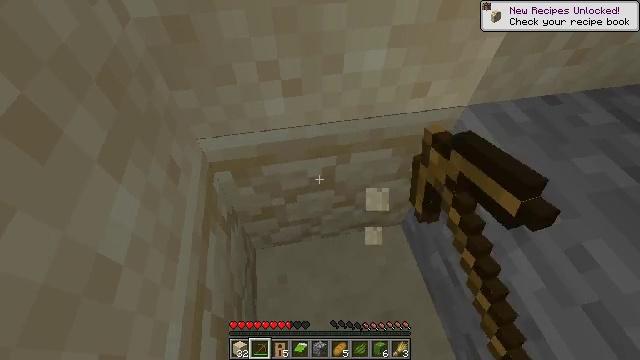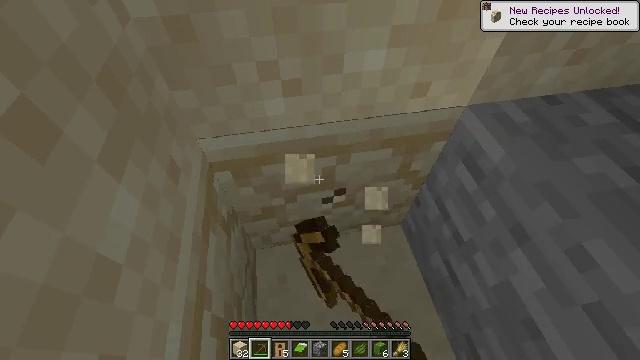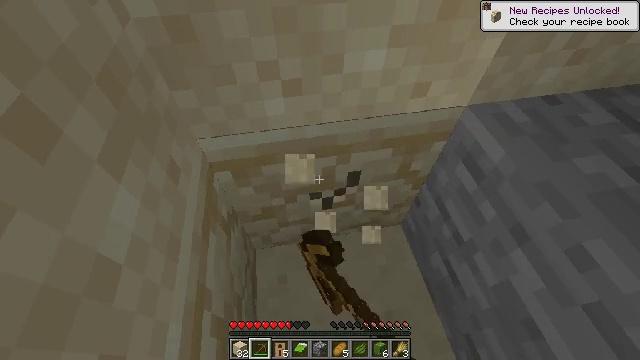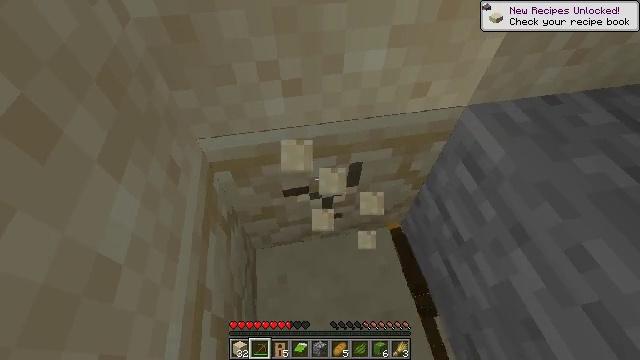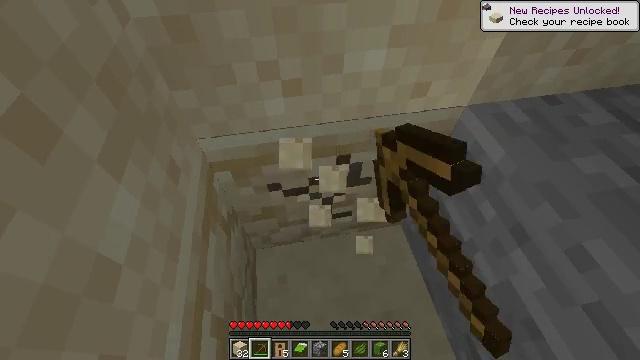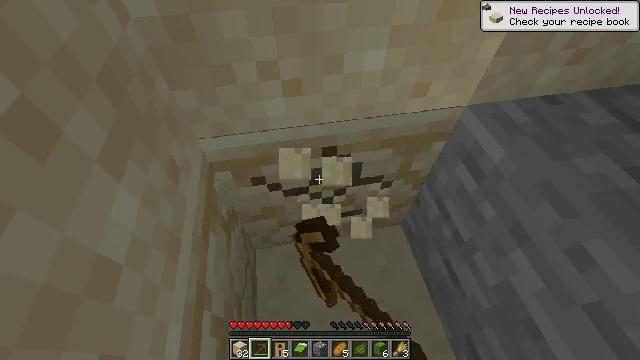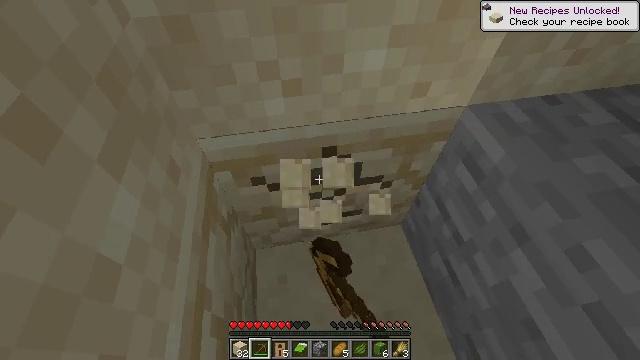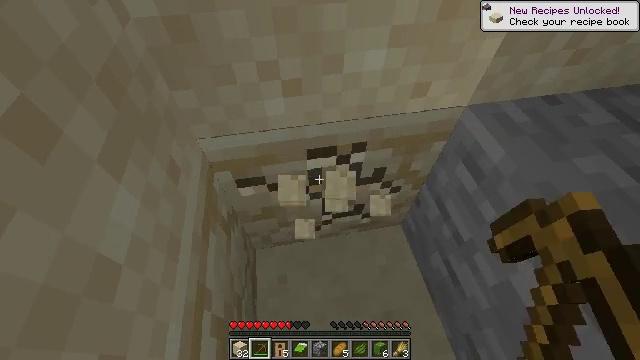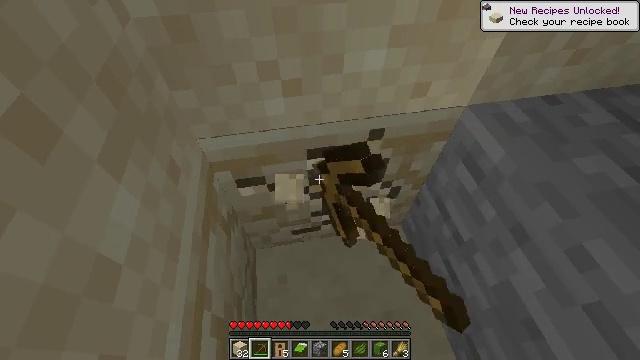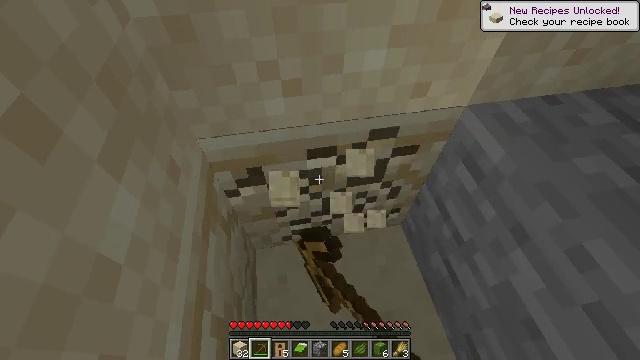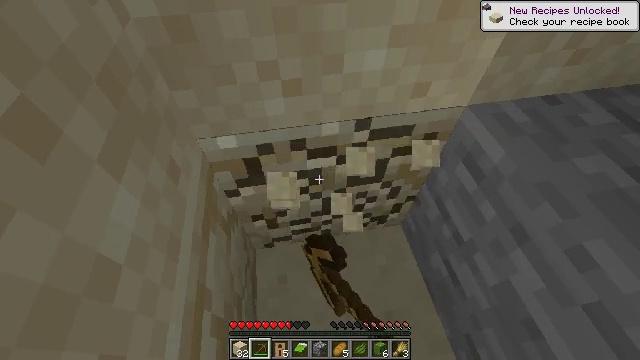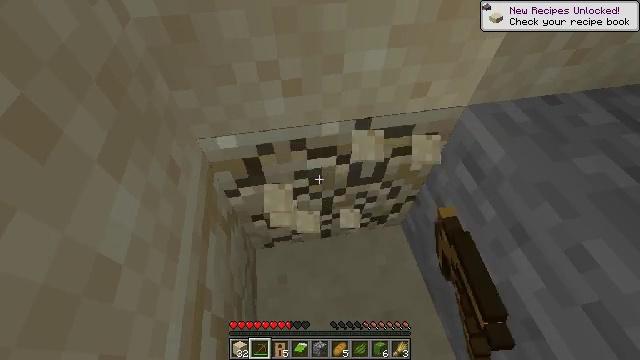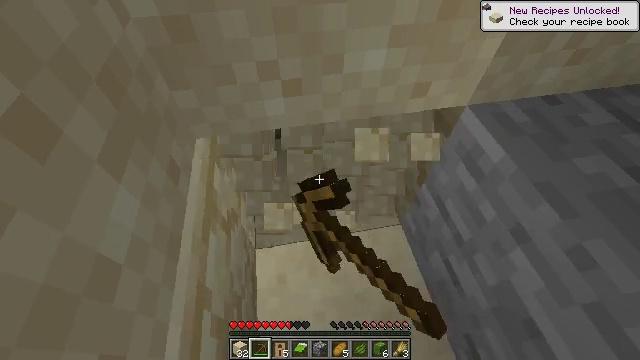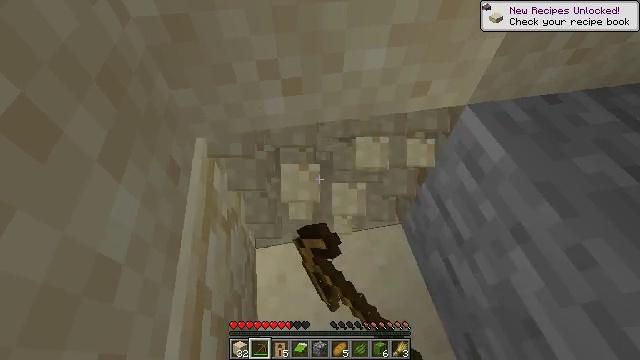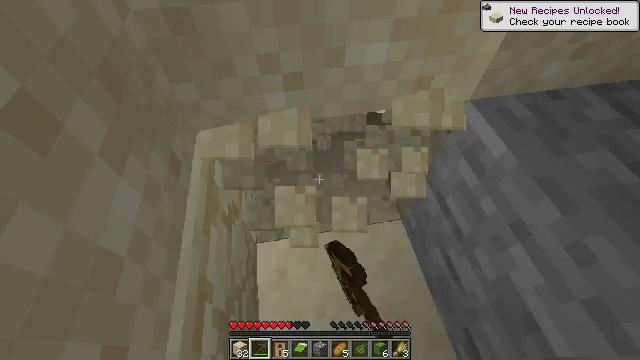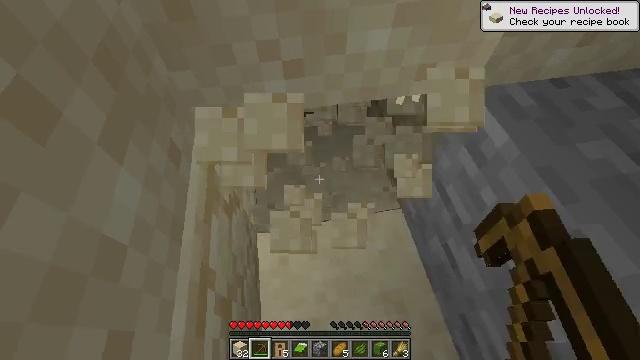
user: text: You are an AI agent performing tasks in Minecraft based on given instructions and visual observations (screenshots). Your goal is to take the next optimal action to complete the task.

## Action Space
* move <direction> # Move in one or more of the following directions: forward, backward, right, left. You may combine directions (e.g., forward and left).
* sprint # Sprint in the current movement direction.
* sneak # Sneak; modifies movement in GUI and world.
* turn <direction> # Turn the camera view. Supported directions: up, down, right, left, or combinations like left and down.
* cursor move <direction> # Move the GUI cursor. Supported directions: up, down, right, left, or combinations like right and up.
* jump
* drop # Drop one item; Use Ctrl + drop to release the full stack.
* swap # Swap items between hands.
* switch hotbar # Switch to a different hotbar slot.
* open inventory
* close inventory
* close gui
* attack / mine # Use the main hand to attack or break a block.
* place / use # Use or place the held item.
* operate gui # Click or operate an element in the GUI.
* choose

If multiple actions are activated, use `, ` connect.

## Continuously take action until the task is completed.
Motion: motion action
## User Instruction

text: Collect sandstone by mining.
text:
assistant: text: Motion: attack / mine
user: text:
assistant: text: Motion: attack / mine
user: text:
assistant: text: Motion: attack / mine
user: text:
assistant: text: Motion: attack / mine
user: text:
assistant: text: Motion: attack / mine
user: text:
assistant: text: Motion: attack / mine
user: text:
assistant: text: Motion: attack / mine
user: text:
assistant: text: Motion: attack / mine
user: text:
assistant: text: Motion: attack / mine
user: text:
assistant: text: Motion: attack / mine
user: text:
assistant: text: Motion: attack / mine
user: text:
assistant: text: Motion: attack / mine
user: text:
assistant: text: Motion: attack / mine
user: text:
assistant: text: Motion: turn down, attack / mine
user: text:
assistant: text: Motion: turn down, attack / mine
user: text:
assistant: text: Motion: turn down, attack / mine
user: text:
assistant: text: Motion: attack / mine